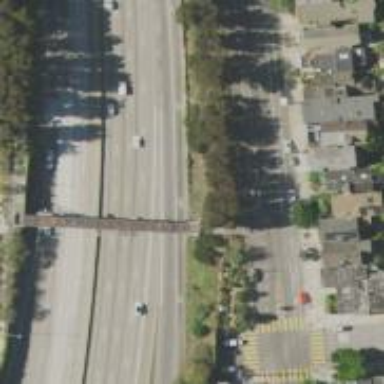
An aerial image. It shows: Footway on bridge.